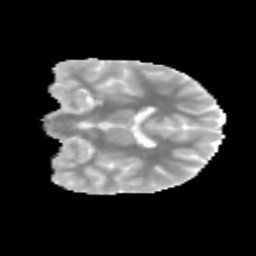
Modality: MD
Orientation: coronal
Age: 12
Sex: male
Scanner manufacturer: siemens
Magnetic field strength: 3 T
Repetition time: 3.8 s
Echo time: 0.07 s